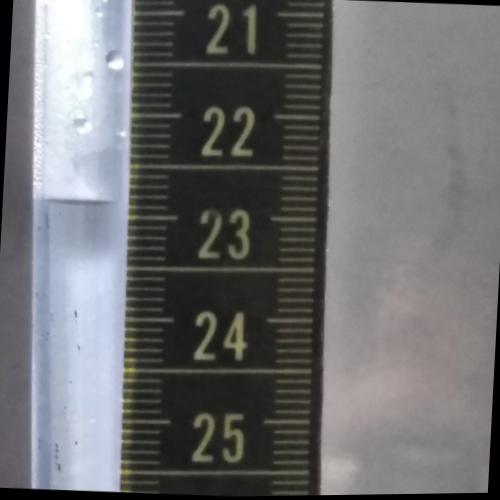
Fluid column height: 22.9 cm